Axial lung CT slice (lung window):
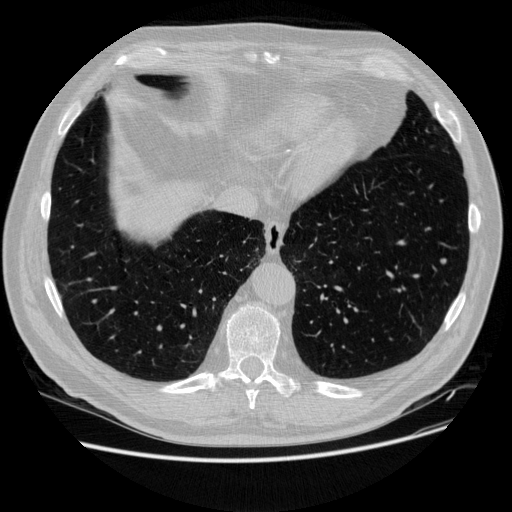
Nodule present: yes
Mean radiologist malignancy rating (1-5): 2